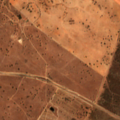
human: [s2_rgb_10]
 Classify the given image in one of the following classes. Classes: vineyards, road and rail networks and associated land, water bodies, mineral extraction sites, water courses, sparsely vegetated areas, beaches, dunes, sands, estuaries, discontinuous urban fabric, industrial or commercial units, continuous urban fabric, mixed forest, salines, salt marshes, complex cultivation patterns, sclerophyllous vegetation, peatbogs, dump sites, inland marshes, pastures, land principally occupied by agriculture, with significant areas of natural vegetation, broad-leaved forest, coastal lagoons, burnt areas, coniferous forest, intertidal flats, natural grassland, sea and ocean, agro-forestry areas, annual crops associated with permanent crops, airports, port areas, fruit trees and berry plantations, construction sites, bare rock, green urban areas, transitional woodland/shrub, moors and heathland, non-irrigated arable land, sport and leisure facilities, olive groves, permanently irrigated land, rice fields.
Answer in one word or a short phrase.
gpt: non-irrigated arable land, pastures, agro-forestry areas, transitional woodland/shrub